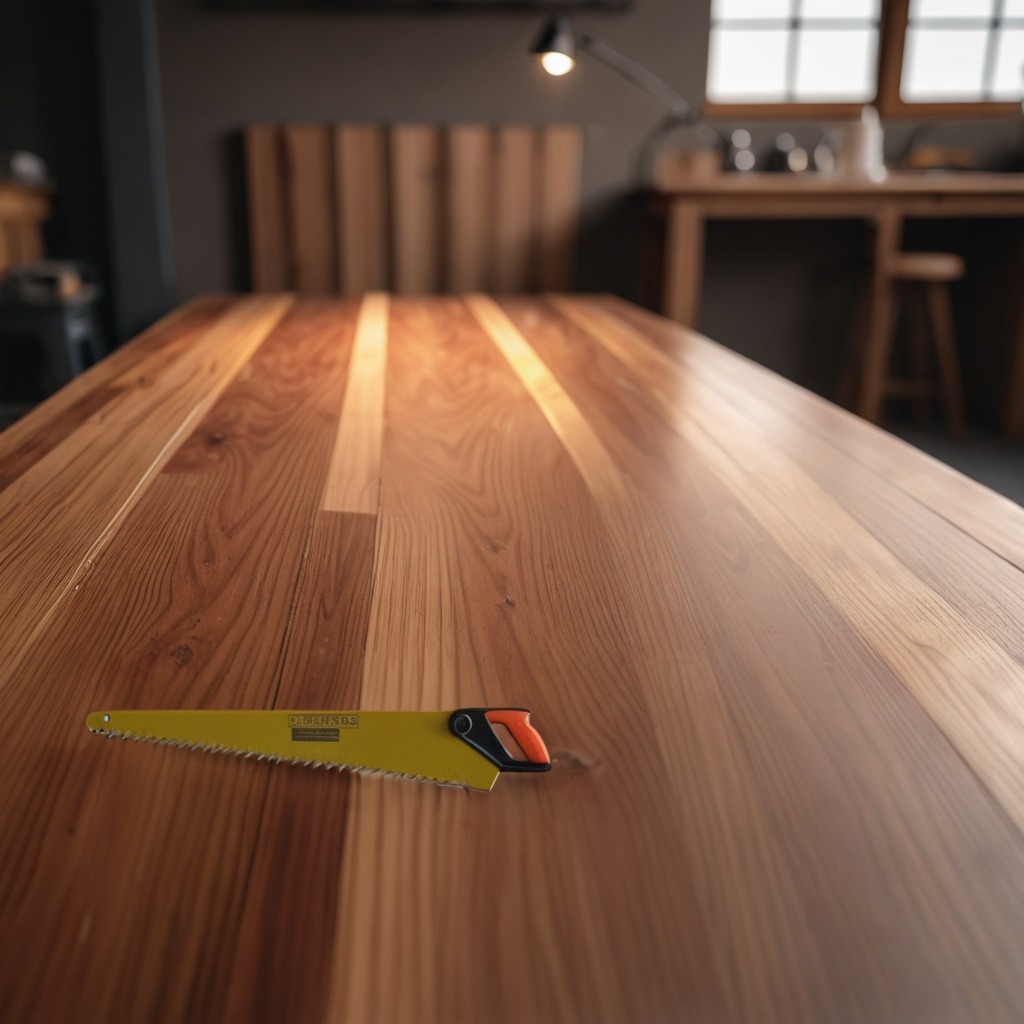
A metal saw lies on a wooden table in a carpentry studio with rich wood textures side lighting.